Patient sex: M
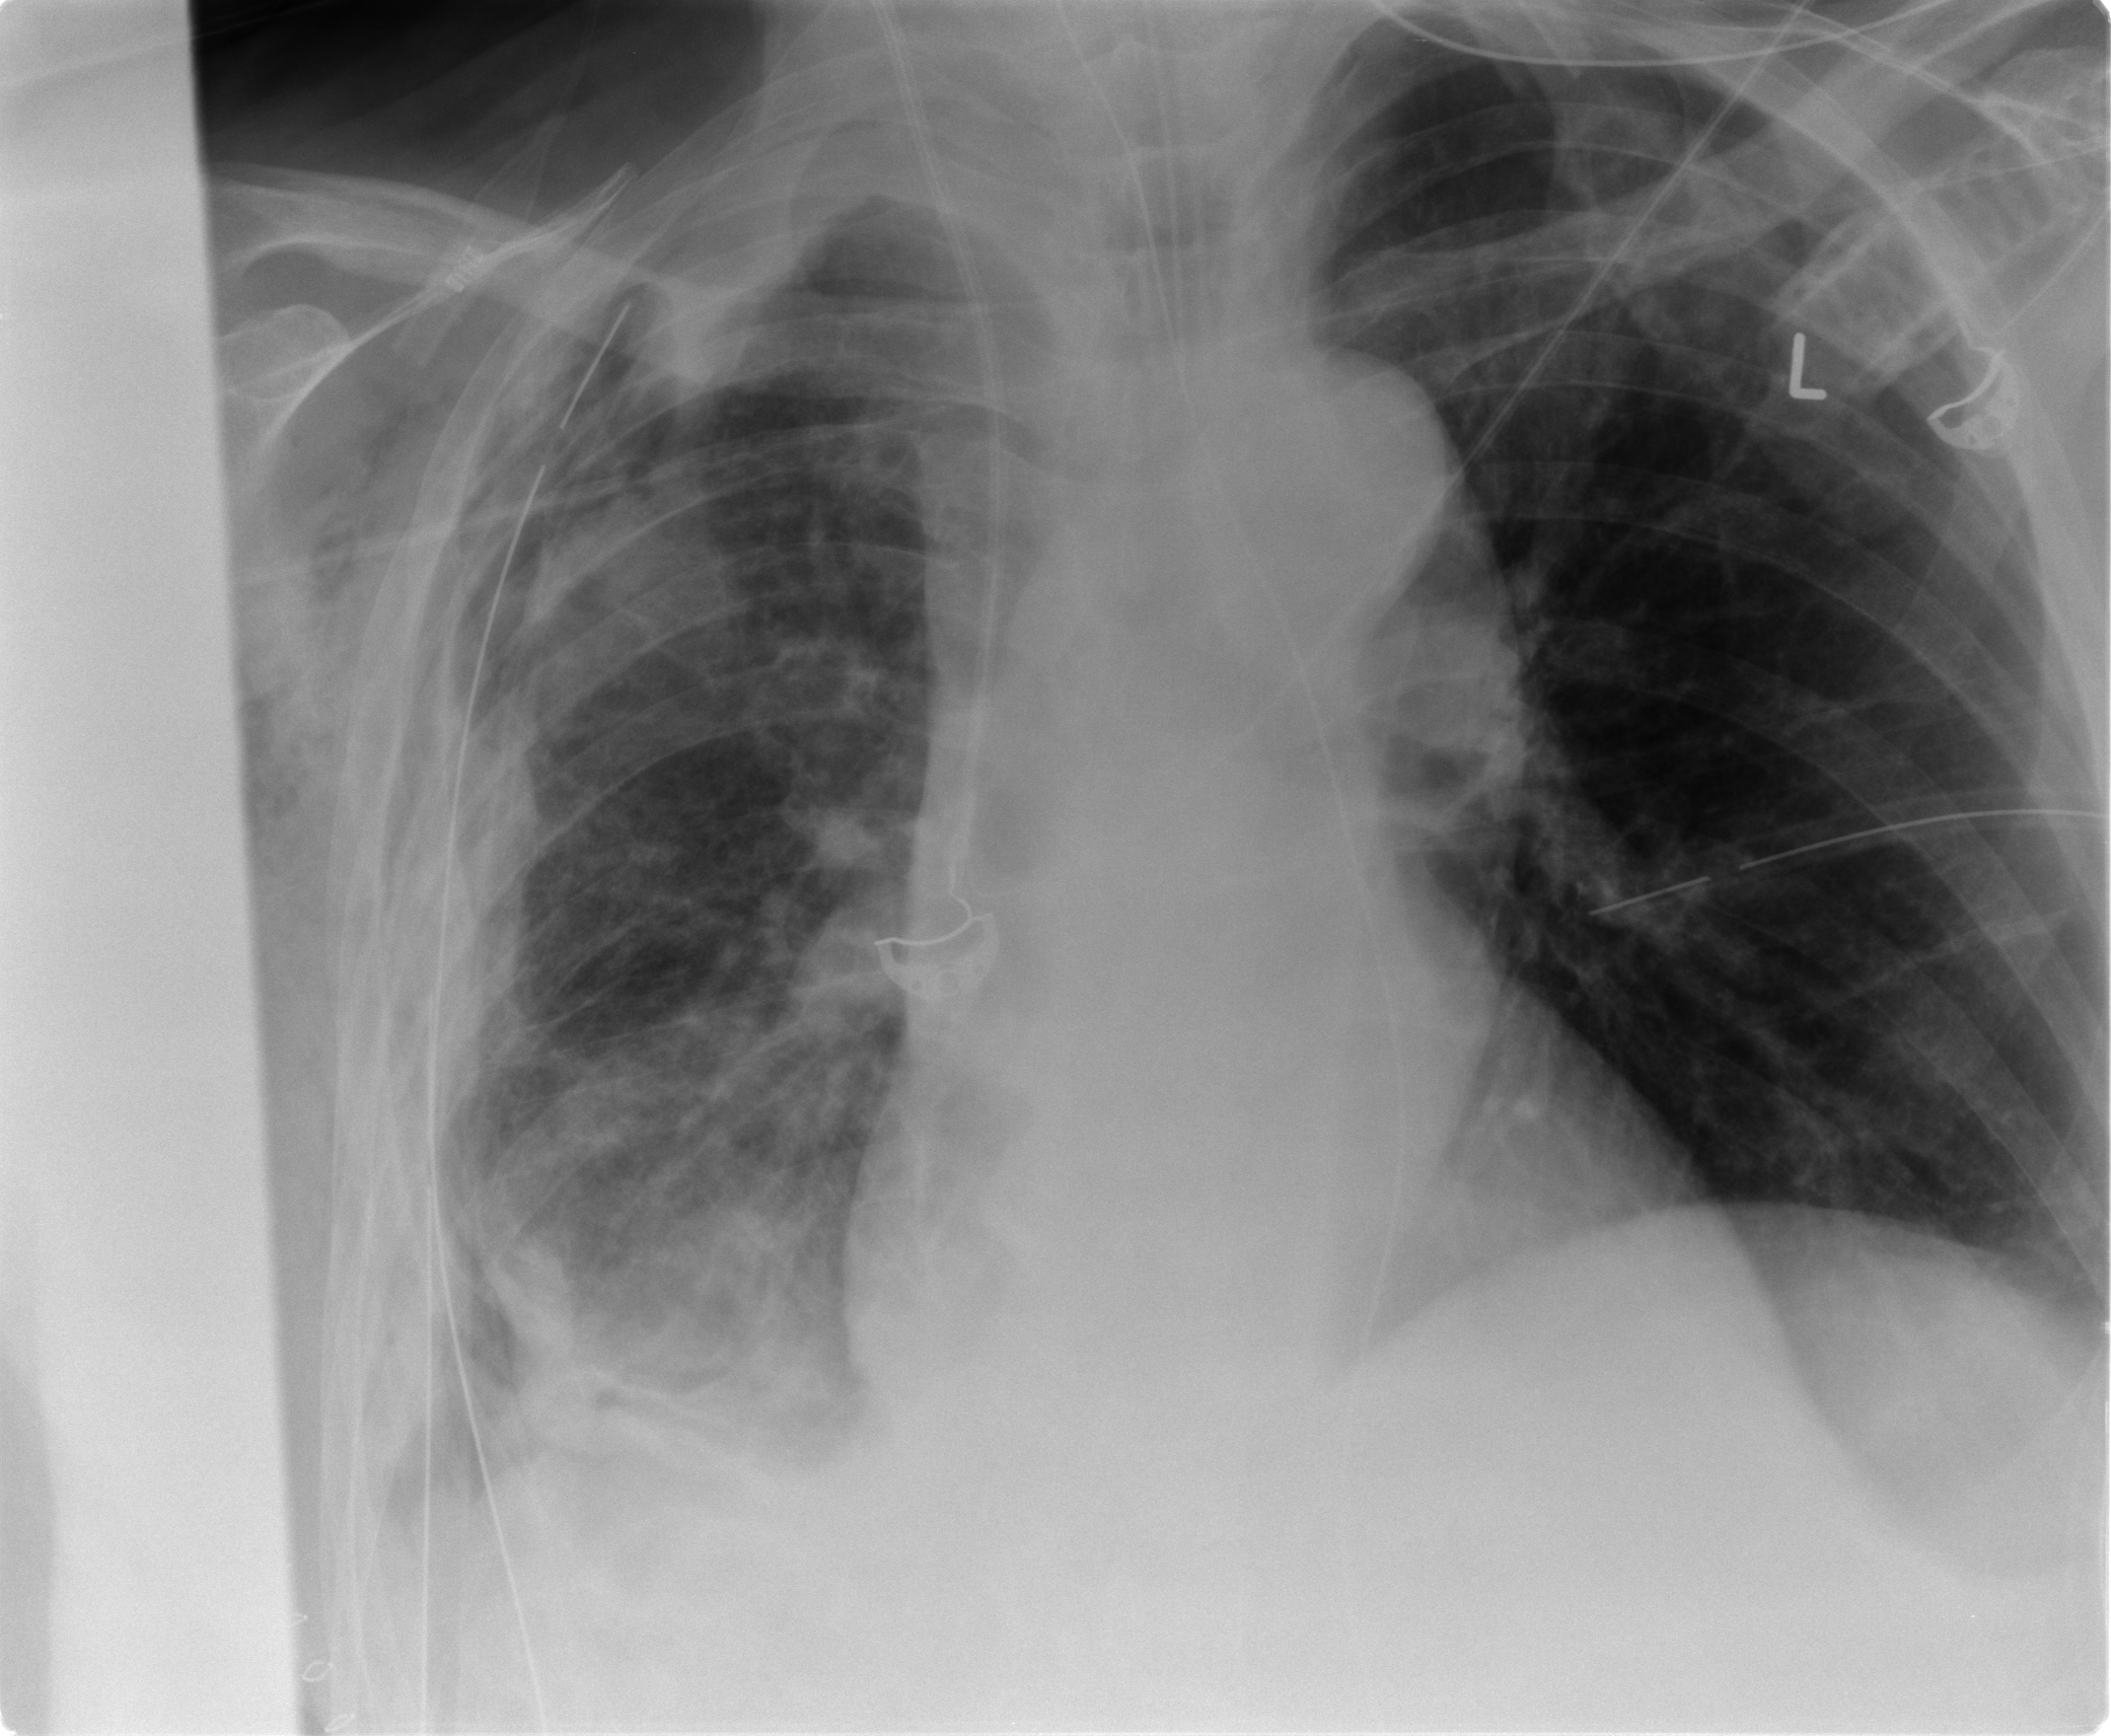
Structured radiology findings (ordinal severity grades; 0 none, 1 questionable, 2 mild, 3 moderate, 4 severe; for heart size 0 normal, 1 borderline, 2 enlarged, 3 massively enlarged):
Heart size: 0
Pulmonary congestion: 1
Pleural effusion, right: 2
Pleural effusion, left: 0
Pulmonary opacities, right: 2
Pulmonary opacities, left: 0
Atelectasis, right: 3
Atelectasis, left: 1